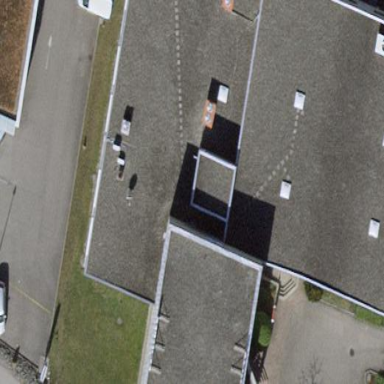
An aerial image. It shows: Commercial building.